Question: I'm using angular ui datepicker in my project(asp.net web api + angularjs). All works fine but when I'm trying to save date to Db it doesn't convert it to UTC format correctly and substructs 1 day(actually a few hours but it affects for a day too).
For example when I choose 01/11/2014 in the datepicker:
'''
Angularjs object:
Sat Nov 01 2014 00:00:00 GMT+0200 (FLE Standard Time)
In request:
2014-10-31T22:00:00.000Z
In asp.net api controller:
{31-Oct-14 10:00:00 PM}
'''
Datepicker controller:
'''
app.controller('DatepickerCtrl', function ($scope) {
$scope.today = function () {
$scope.dt = new Date();
};
$scope.today();
$scope.clear = function () {
$scope.dt = null;
};
$scope.open = function ($event) {
$event.preventDefault();
$event.stopPropagation();
$scope.opened = true;
};
$scope.format = 'dd/MM/yyyy';
$scope.dateOptions = {
'starting-day': 1
};
});
'''
hnml:
'''
<div class="form-group inputGroupContainer" ng-controller="DatepickerCtrl">
<label for="date">Date of Birth</label>
<p class="input-group">
<input type="text" name="date1" ui-date="{dateFormat: 'yy-mm-dd'}" ui-date-format="yy-mm-dd" placeholder="DD/MM/YYYY" class="form-control" datepicker-popup="{{format}}" ng-model="user.Personal.BirthDate" max-date="currentDate" is-open="opened" close-text="Close" />
<span class="input-group-btn">
<button type="button" class="btn btn-default" ng-click="open($event)"><i class="glyphicon glyphicon-calendar"></i></button>
</span>
</p>
</div>
'''
But seems like angular datepicker highlight the correct date:

I've tried to manually convert date to UTC format but unsuccessfully as well
'''
toUTCDate: function (d) {
var date = new Date(d);
var _utc = new Date(date.getUTCFullYear(), date.getUTCMonth(), date.getUTCDate());//, date.getUTCHours(), date.getUTCMinutes(), date.getUTCSeconds()
return _utc;
}
'''
Should I specify timezone or use angular js filter?
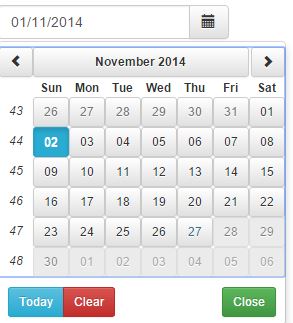
Answer: I have had the exact same problem, the solution was to remove the timezone component of the date part. To solve the problem in a more generic way I had written a directive
'''
csapp.directive("csDateToIso", function () {
var linkFunction = function (scope, element, attrs, ngModelCtrl) {
ngModelCtrl.$parsers.push(function (datepickerValue) {
return moment(datepickerValue).format("YYYY-MM-DD");
});
};
return {
restrict: "A",
require: "ngModel",
link: linkFunction
};
});
'''
above directive removes the timezone part and only considers the date part of the ISO date format input.
I do use moment.js for date manipulations. But you can easily convert above to not use moment.js
use it like below
'''
<input ng-model='abc' cs-date-to-iso ui-datepicker>
'''